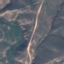
Label: HerbaceousVegetation